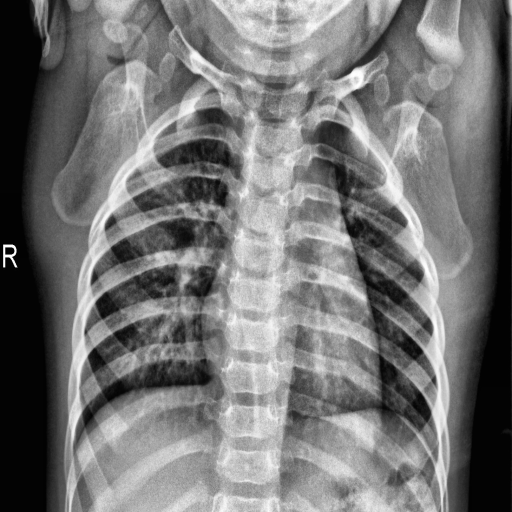
Finding: NORMAL